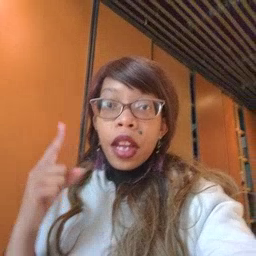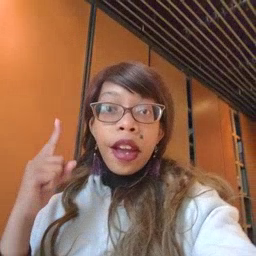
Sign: hear